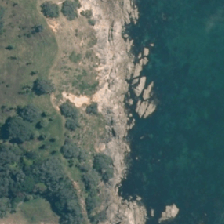
Land cover: high_producing_grassland